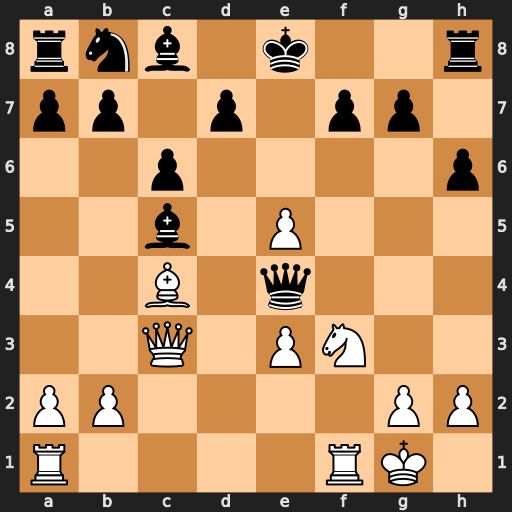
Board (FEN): rnb1k2r/pp1p1pp1/2p4p/2b1P3/2B1q3/2Q1PN2/PP4PP/R4RK1
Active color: w
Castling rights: kq
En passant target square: -
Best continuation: Bxf7+ Kd8 Qxc5